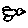
Label: bird